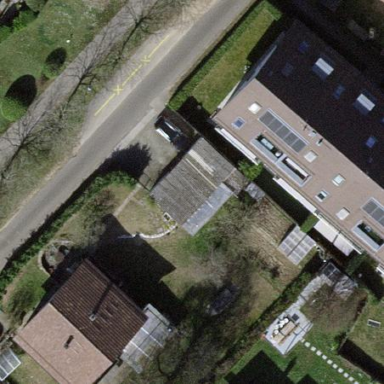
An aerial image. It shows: Garage.